Question: I declared a two dimensional array as row and col and I left the value empty, but when I check the value in each array position, some of the indexes contain some weird number.

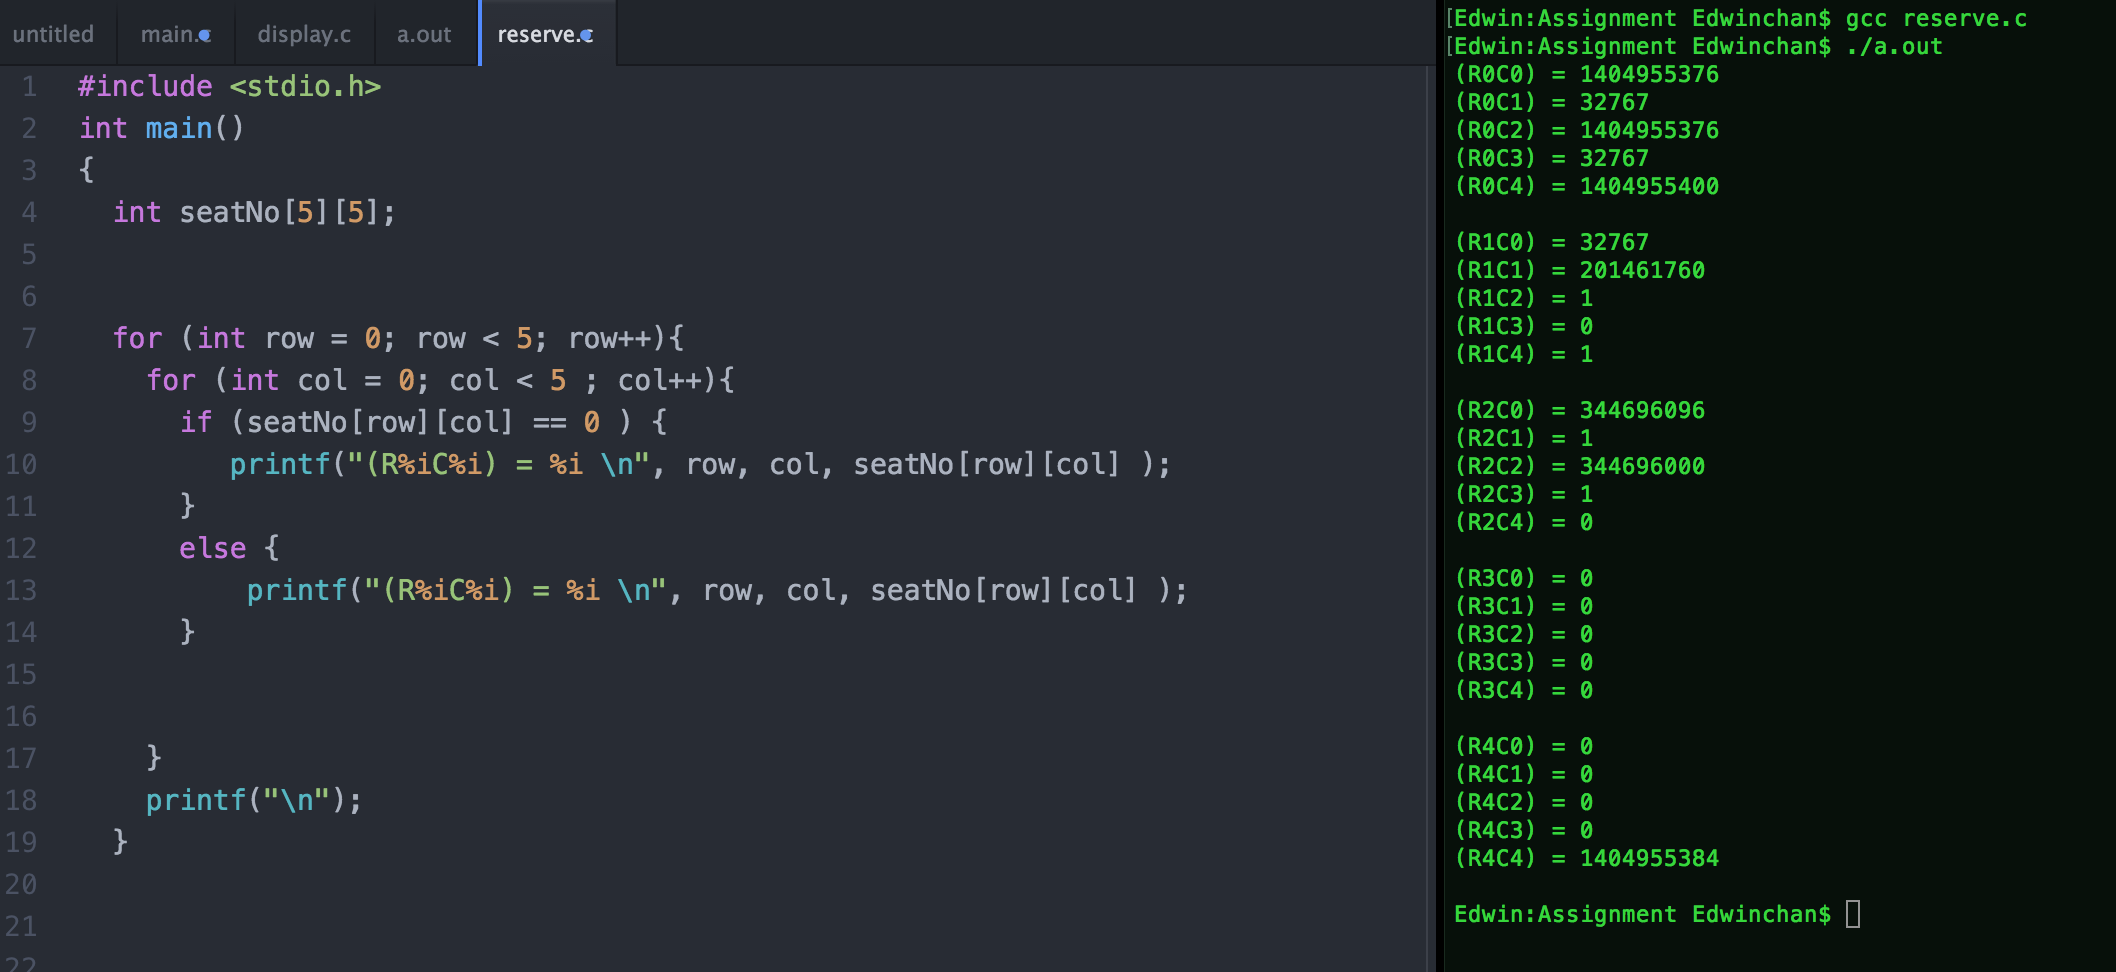
Answer: You are looking at uninitilized memory. It can have whatever which value to it. You should never trust the value of a variable you haven't initialized.